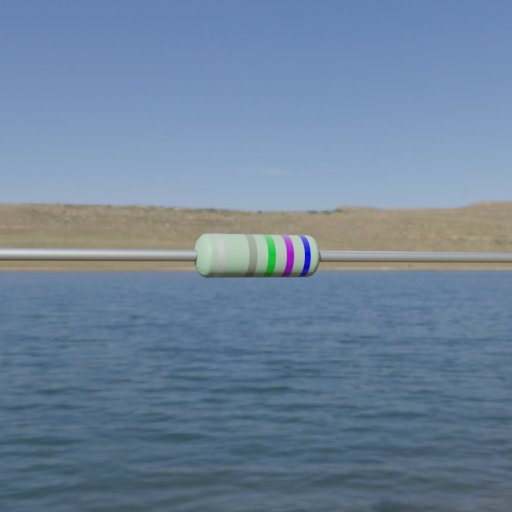
Resistor colour bands (in order): silver, gray, green, violet, blue